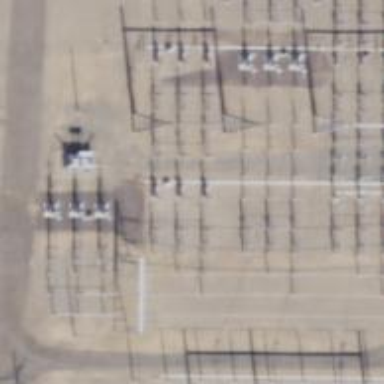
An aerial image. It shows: Switch for power supply.